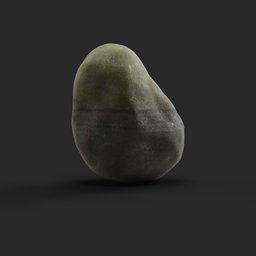
Label: nature